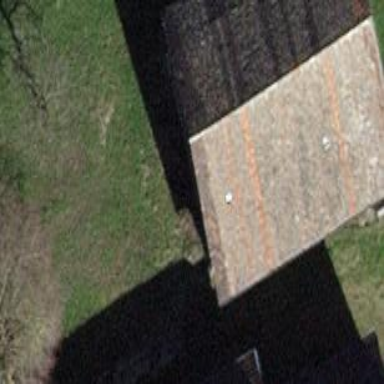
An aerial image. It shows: Gabled building.